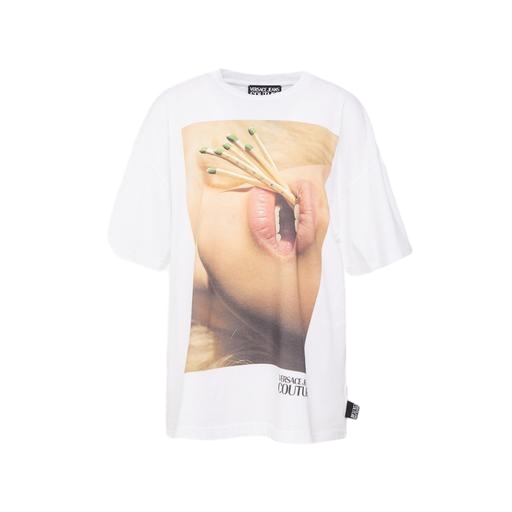
white x oversized t-shirt front print, graphic t-shirt, white lips tee, white background